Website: macys
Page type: account-selection
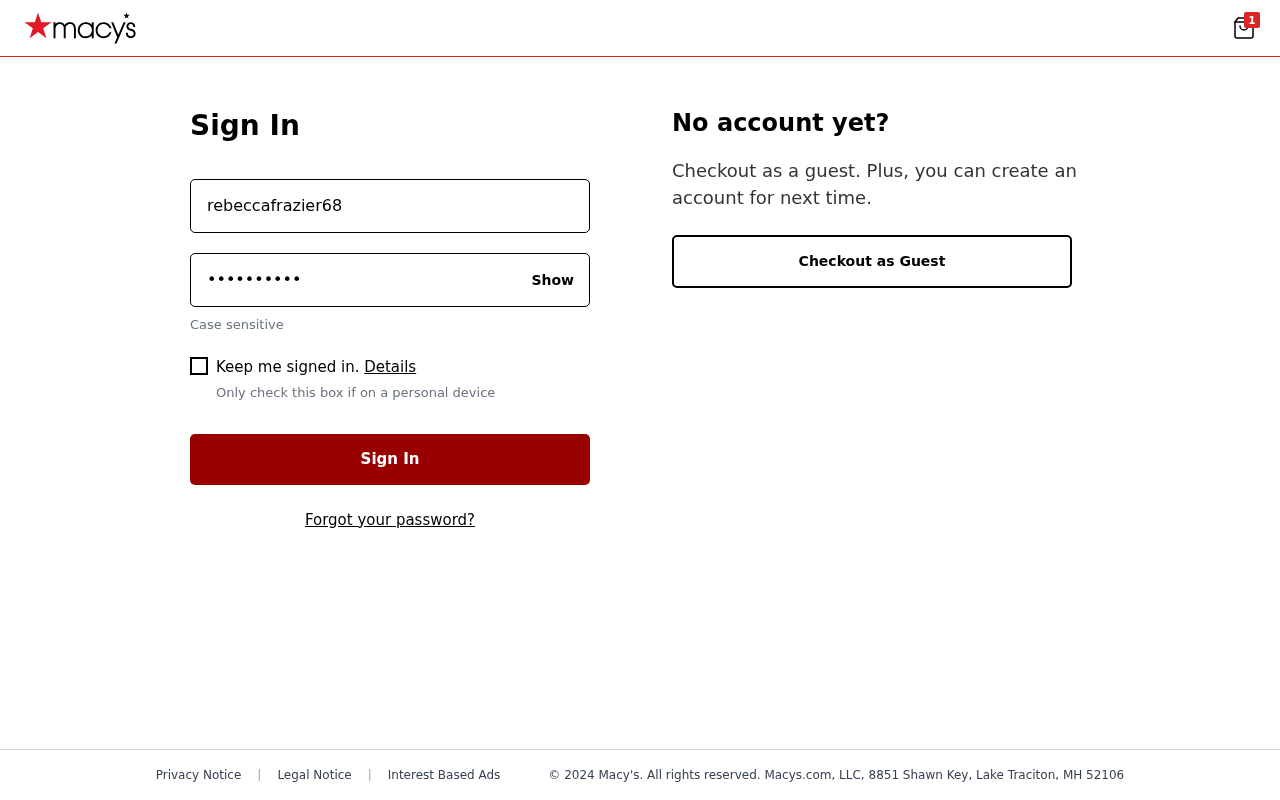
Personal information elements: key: PII_LOGIN_USERNAME
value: rebeccafrazier68
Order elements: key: ORDER_NUM_ITEMS
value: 1